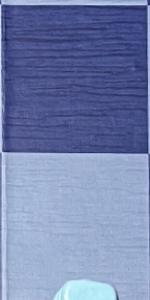
Label: Empty